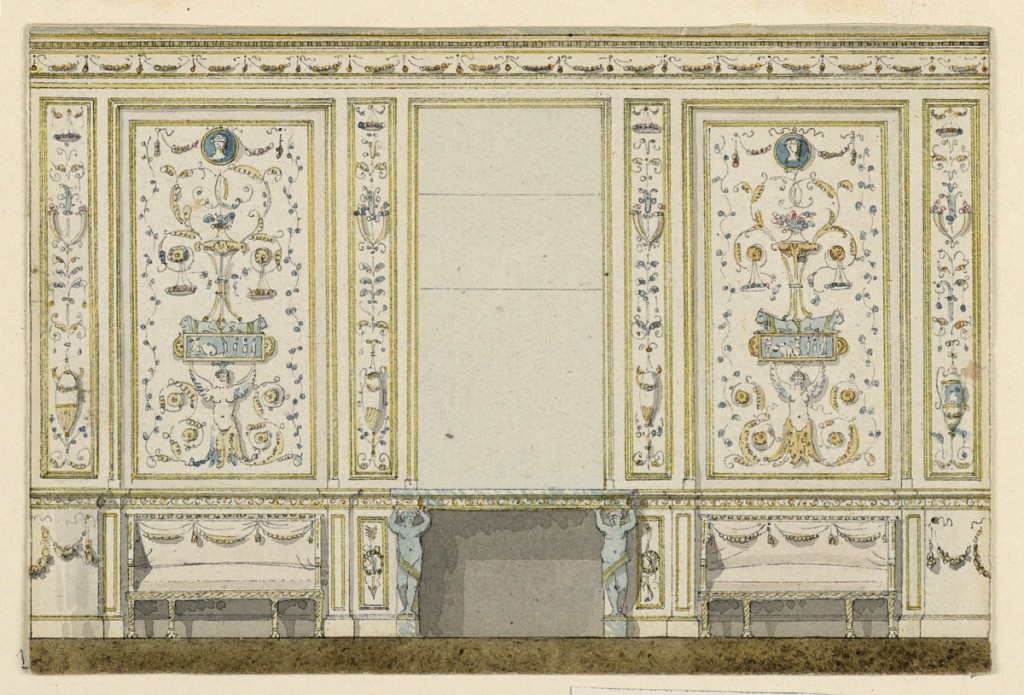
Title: Design for a Salon
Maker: François-Jacques Delannoy, French, 1755 - 1835
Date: ca. 1785
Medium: Pen and ink, brush and watercolor, graphite on paper
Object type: Drawing
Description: A long side wall with a mantelpiece with a mirror at the center.